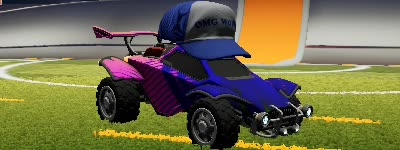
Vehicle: octane